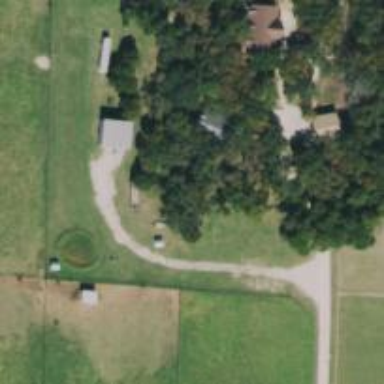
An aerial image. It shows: Driveway leading to service road.